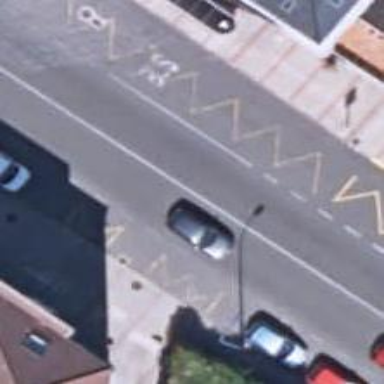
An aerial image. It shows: Road with steps.